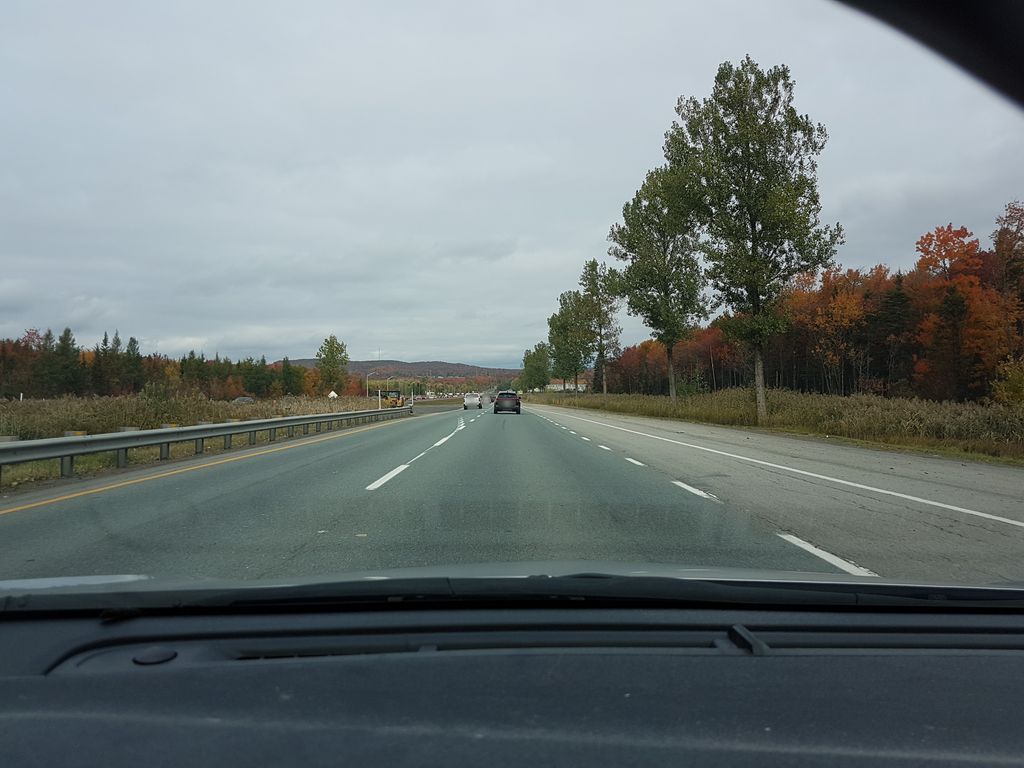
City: quebec_city